Brain MRI, t2w sequence, axial 2D slice.
Patient: age 34, sex F, weight 95 kg, height 1.95 m
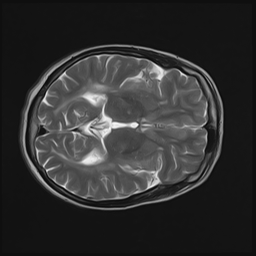